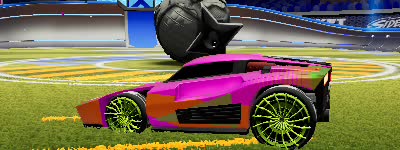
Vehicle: breakout